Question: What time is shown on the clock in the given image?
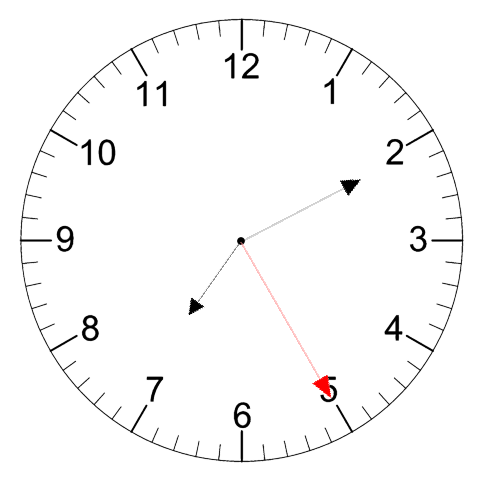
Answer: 07:10:25